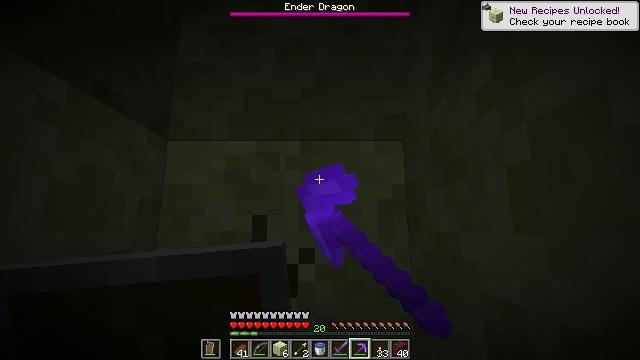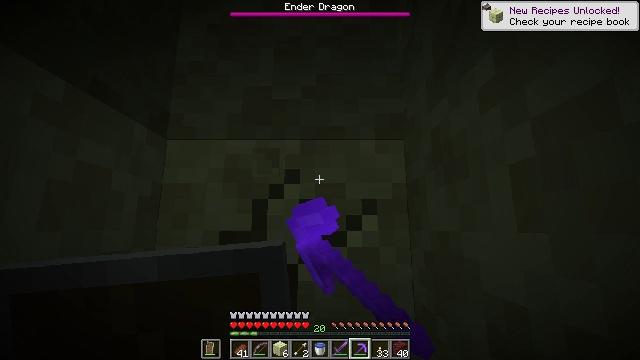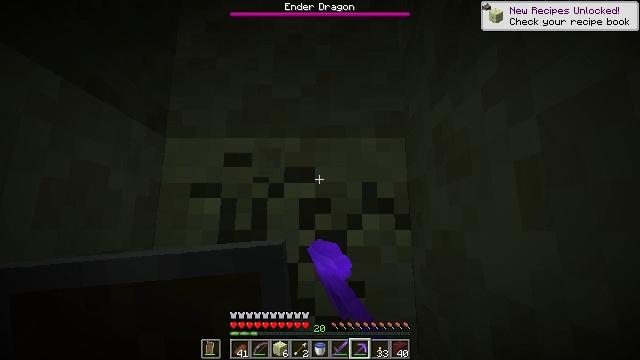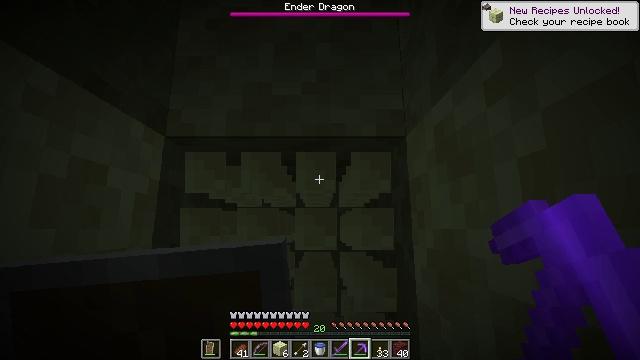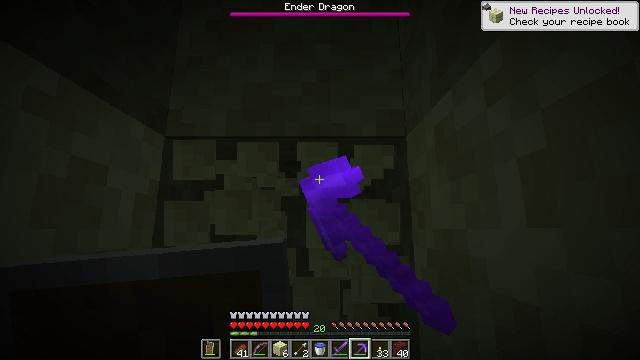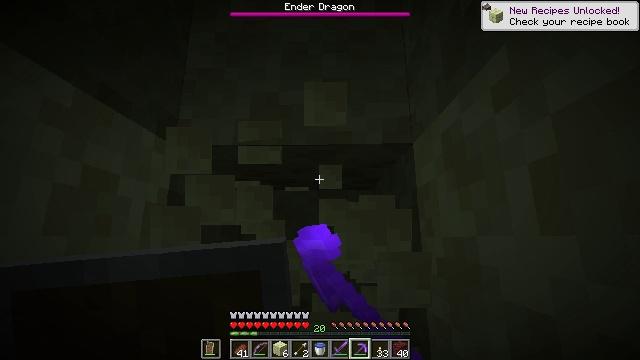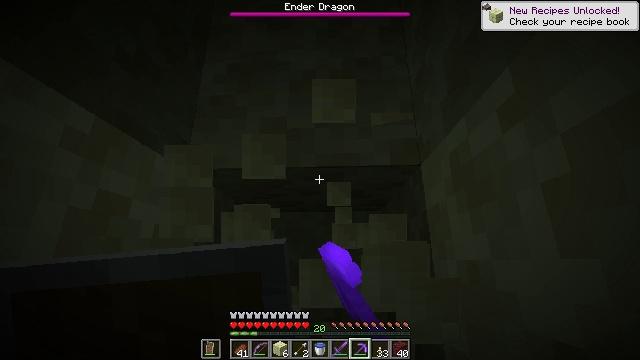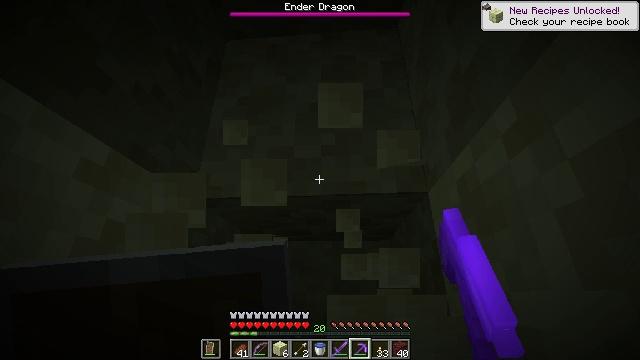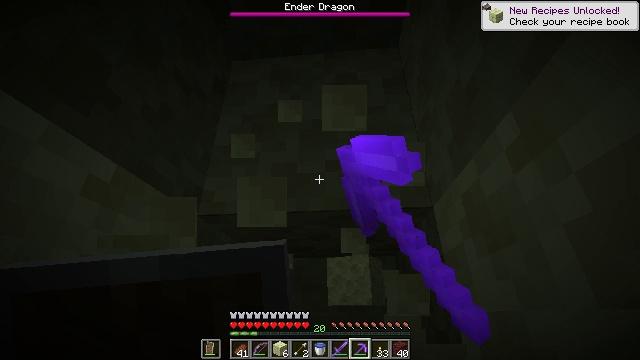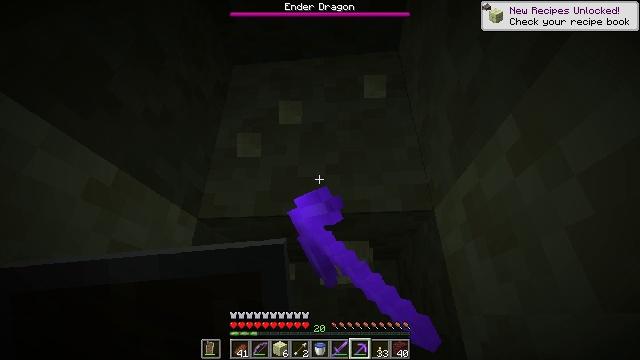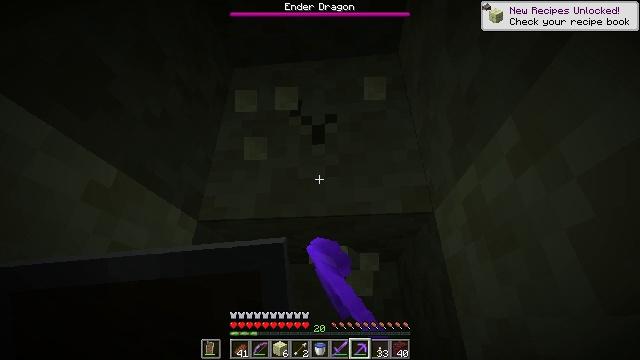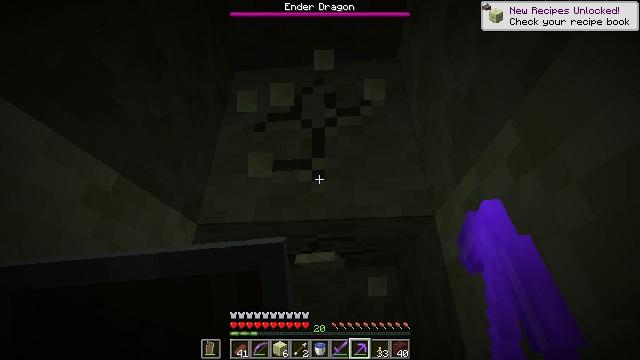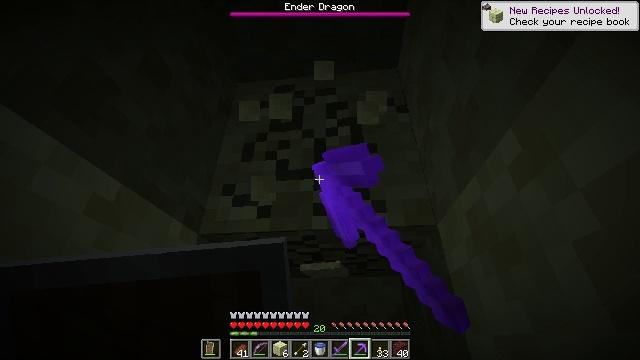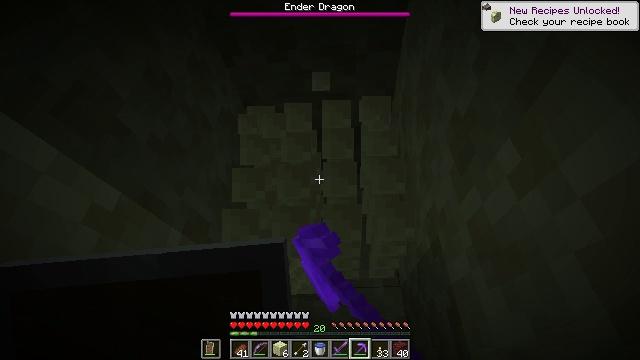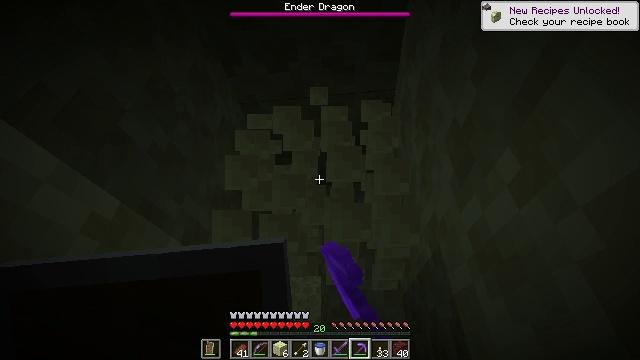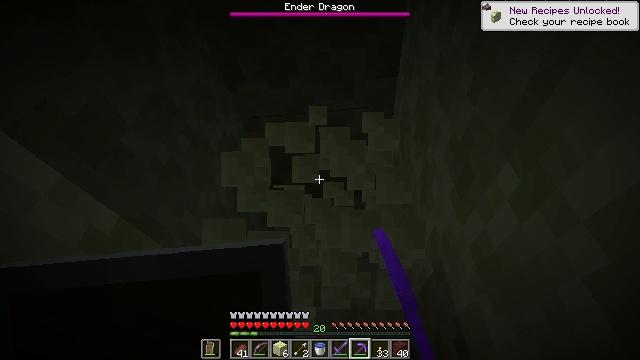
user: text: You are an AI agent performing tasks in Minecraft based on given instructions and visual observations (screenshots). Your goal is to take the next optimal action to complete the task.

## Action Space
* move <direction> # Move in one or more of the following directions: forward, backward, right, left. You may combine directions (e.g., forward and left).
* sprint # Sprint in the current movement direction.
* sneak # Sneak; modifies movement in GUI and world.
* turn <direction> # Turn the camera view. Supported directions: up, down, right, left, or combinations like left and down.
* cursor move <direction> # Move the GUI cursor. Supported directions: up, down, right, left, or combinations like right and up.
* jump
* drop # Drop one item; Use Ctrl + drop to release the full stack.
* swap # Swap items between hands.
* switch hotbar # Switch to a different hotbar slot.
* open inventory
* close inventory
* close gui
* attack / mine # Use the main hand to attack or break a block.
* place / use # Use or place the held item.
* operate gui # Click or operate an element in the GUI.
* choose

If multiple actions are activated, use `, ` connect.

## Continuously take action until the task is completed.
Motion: motion action
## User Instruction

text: Collect end stone for your base.
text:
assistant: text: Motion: attack / mine
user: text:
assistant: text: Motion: attack / mine
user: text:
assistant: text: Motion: attack / mine
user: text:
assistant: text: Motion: attack / mine
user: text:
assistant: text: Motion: turn left and up, attack / mine
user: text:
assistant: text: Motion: turn left and up, attack / mine
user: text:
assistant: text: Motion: turn left and up, attack / mine
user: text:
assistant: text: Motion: turn up, attack / mine
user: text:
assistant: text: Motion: attack / mine
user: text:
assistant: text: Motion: attack / mine
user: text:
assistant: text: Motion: attack / mine
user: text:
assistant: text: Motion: turn up, attack / mine
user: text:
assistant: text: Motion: turn up, attack / mine
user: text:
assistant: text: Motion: turn up, attack / mine
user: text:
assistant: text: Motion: turn up, attack / mine
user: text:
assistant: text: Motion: turn up, attack / mine
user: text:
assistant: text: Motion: turn up, attack / mine
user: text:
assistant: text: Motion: turn up, attack / mine
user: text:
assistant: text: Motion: attack / mine
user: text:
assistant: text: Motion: attack / mine
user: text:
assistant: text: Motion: attack / mine
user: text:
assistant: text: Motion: attack / mine
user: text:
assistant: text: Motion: attack / mine
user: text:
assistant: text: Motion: attack / mine
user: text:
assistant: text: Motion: attack / mine
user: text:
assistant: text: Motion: attack / mine
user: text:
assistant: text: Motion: attack / mine
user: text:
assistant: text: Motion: turn down
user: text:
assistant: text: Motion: turn right and down
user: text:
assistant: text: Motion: move forward, turn right and down